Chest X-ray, AP view. Patient: 13 years old, sex F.
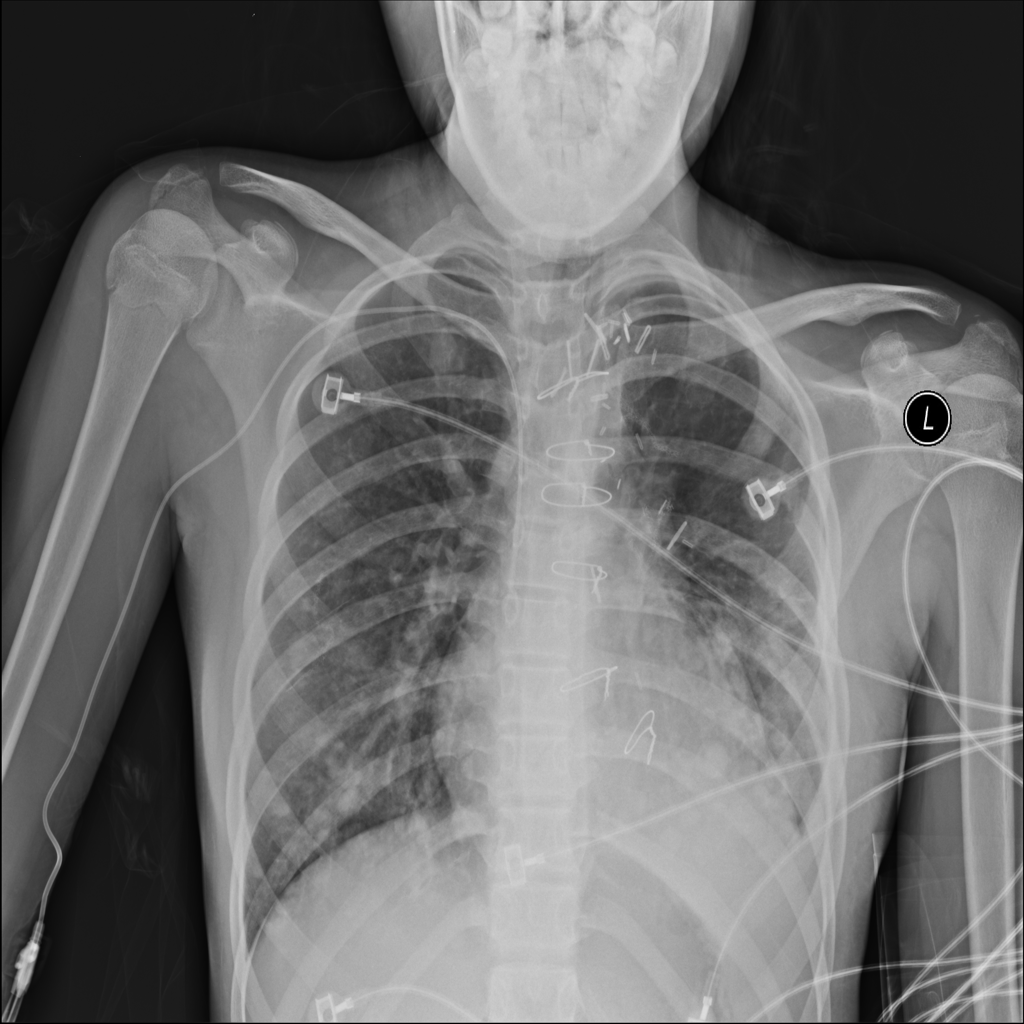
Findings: Effusion, Infiltration